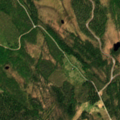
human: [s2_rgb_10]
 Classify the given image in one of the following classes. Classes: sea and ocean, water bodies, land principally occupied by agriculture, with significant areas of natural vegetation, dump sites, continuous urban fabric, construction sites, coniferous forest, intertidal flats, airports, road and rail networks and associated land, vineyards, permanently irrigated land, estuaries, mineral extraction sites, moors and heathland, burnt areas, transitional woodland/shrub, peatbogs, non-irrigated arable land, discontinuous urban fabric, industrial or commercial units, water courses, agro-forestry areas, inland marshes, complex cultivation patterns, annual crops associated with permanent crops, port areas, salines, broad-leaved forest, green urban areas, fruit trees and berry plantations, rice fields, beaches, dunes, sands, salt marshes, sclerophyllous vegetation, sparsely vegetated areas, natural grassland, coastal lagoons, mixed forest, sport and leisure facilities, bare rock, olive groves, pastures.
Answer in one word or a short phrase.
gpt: coniferous forest, mixed forest, transitional woodland/shrub